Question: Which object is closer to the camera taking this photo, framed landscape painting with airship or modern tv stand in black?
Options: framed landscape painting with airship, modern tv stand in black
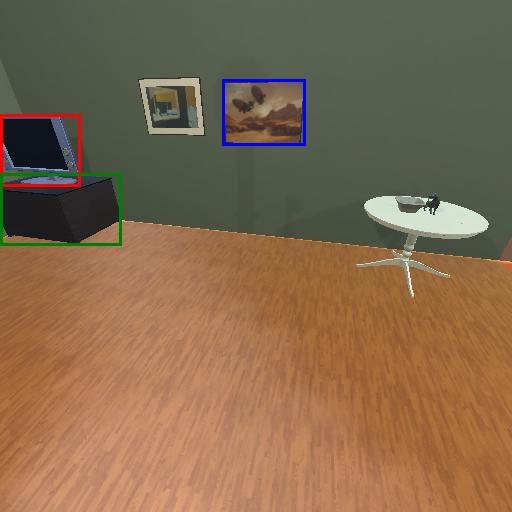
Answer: framed landscape painting with airship